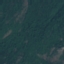
Label: Forest